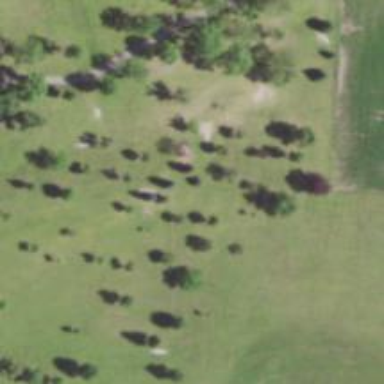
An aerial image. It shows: Disc golf tee area.